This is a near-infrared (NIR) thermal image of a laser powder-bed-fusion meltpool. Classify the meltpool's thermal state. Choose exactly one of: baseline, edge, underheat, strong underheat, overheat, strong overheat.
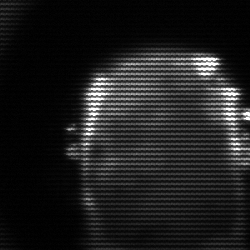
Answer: baseline